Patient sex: M
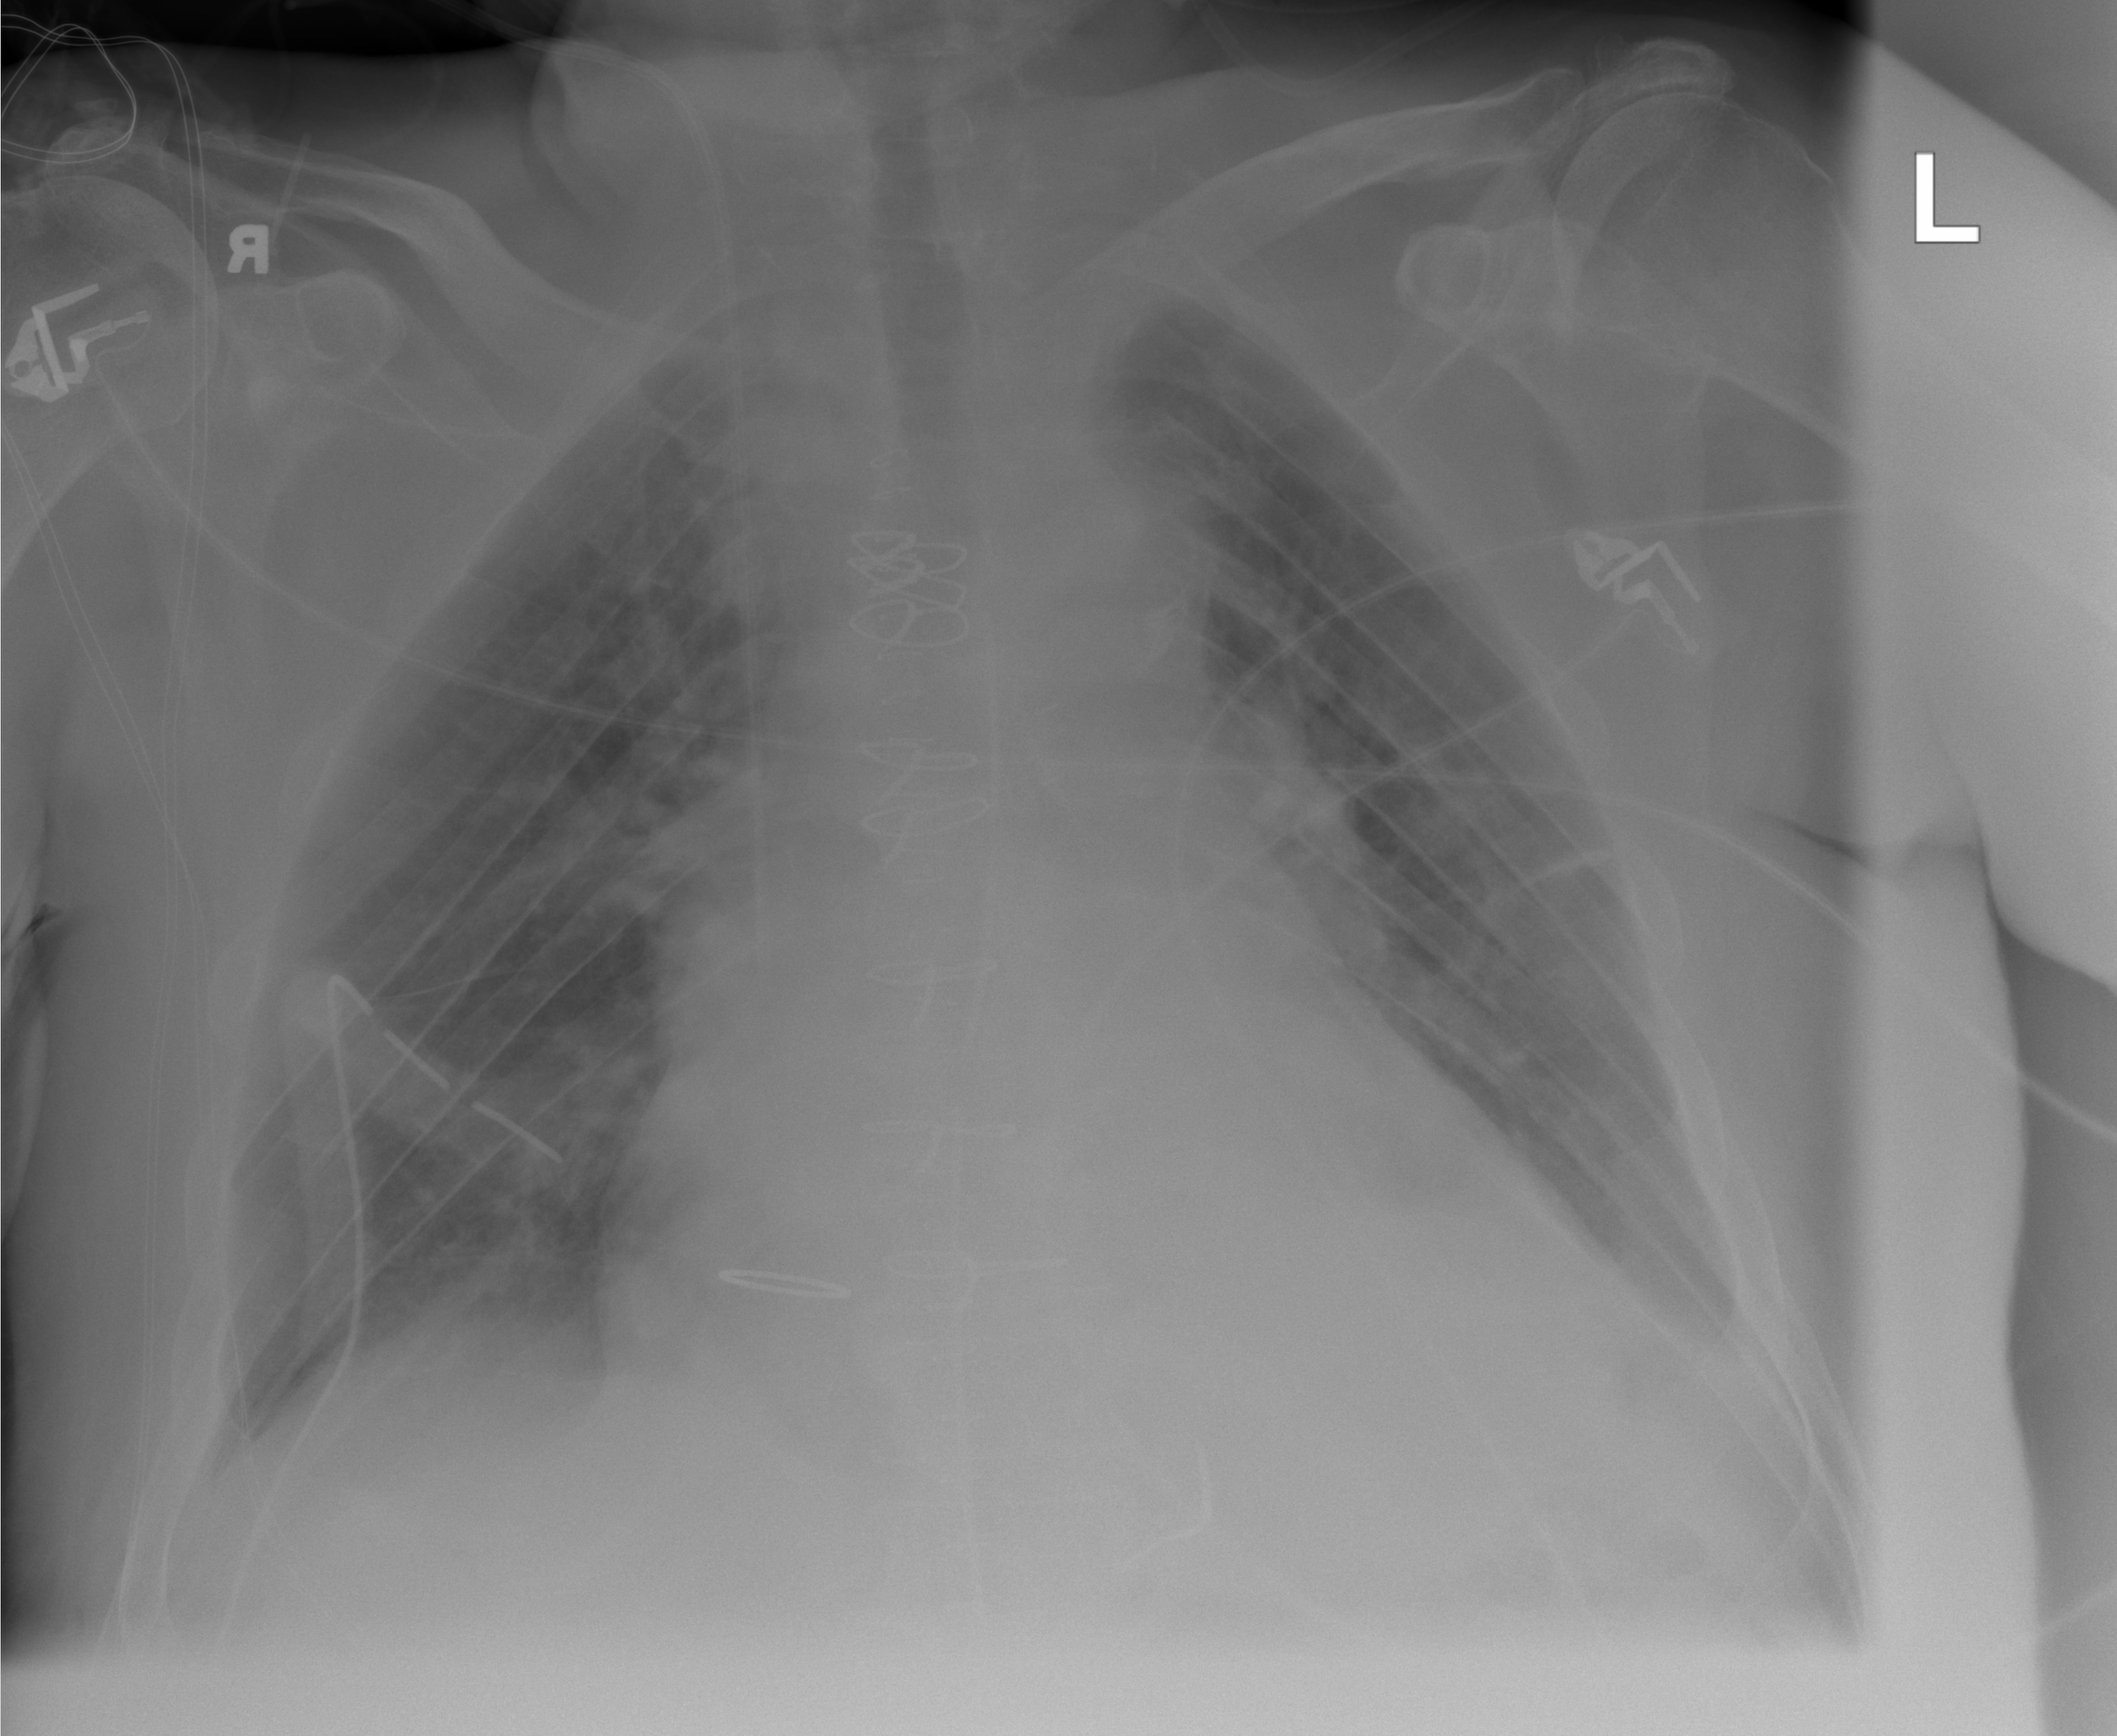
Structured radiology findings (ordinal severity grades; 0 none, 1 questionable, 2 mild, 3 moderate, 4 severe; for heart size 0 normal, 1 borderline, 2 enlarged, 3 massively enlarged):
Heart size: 2
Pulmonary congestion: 2
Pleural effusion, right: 0
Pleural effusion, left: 1
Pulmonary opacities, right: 0
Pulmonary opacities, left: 0
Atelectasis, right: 0
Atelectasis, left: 2